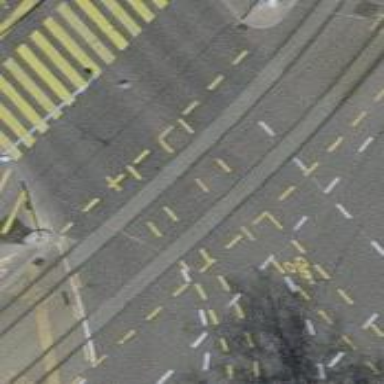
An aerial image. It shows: Primary highway with asphalt surface. There are sidewalks on both sides and designated cycle lane.